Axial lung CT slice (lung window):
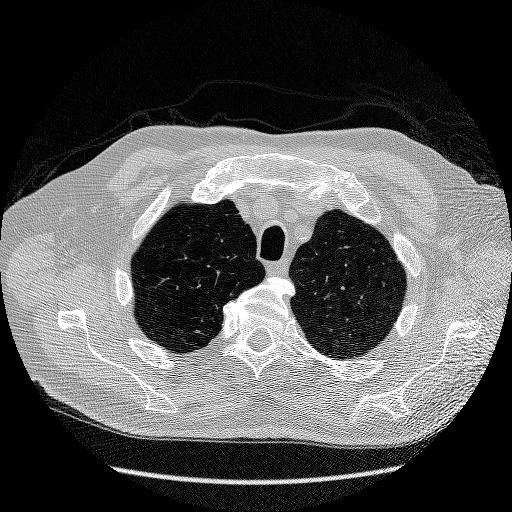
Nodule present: no